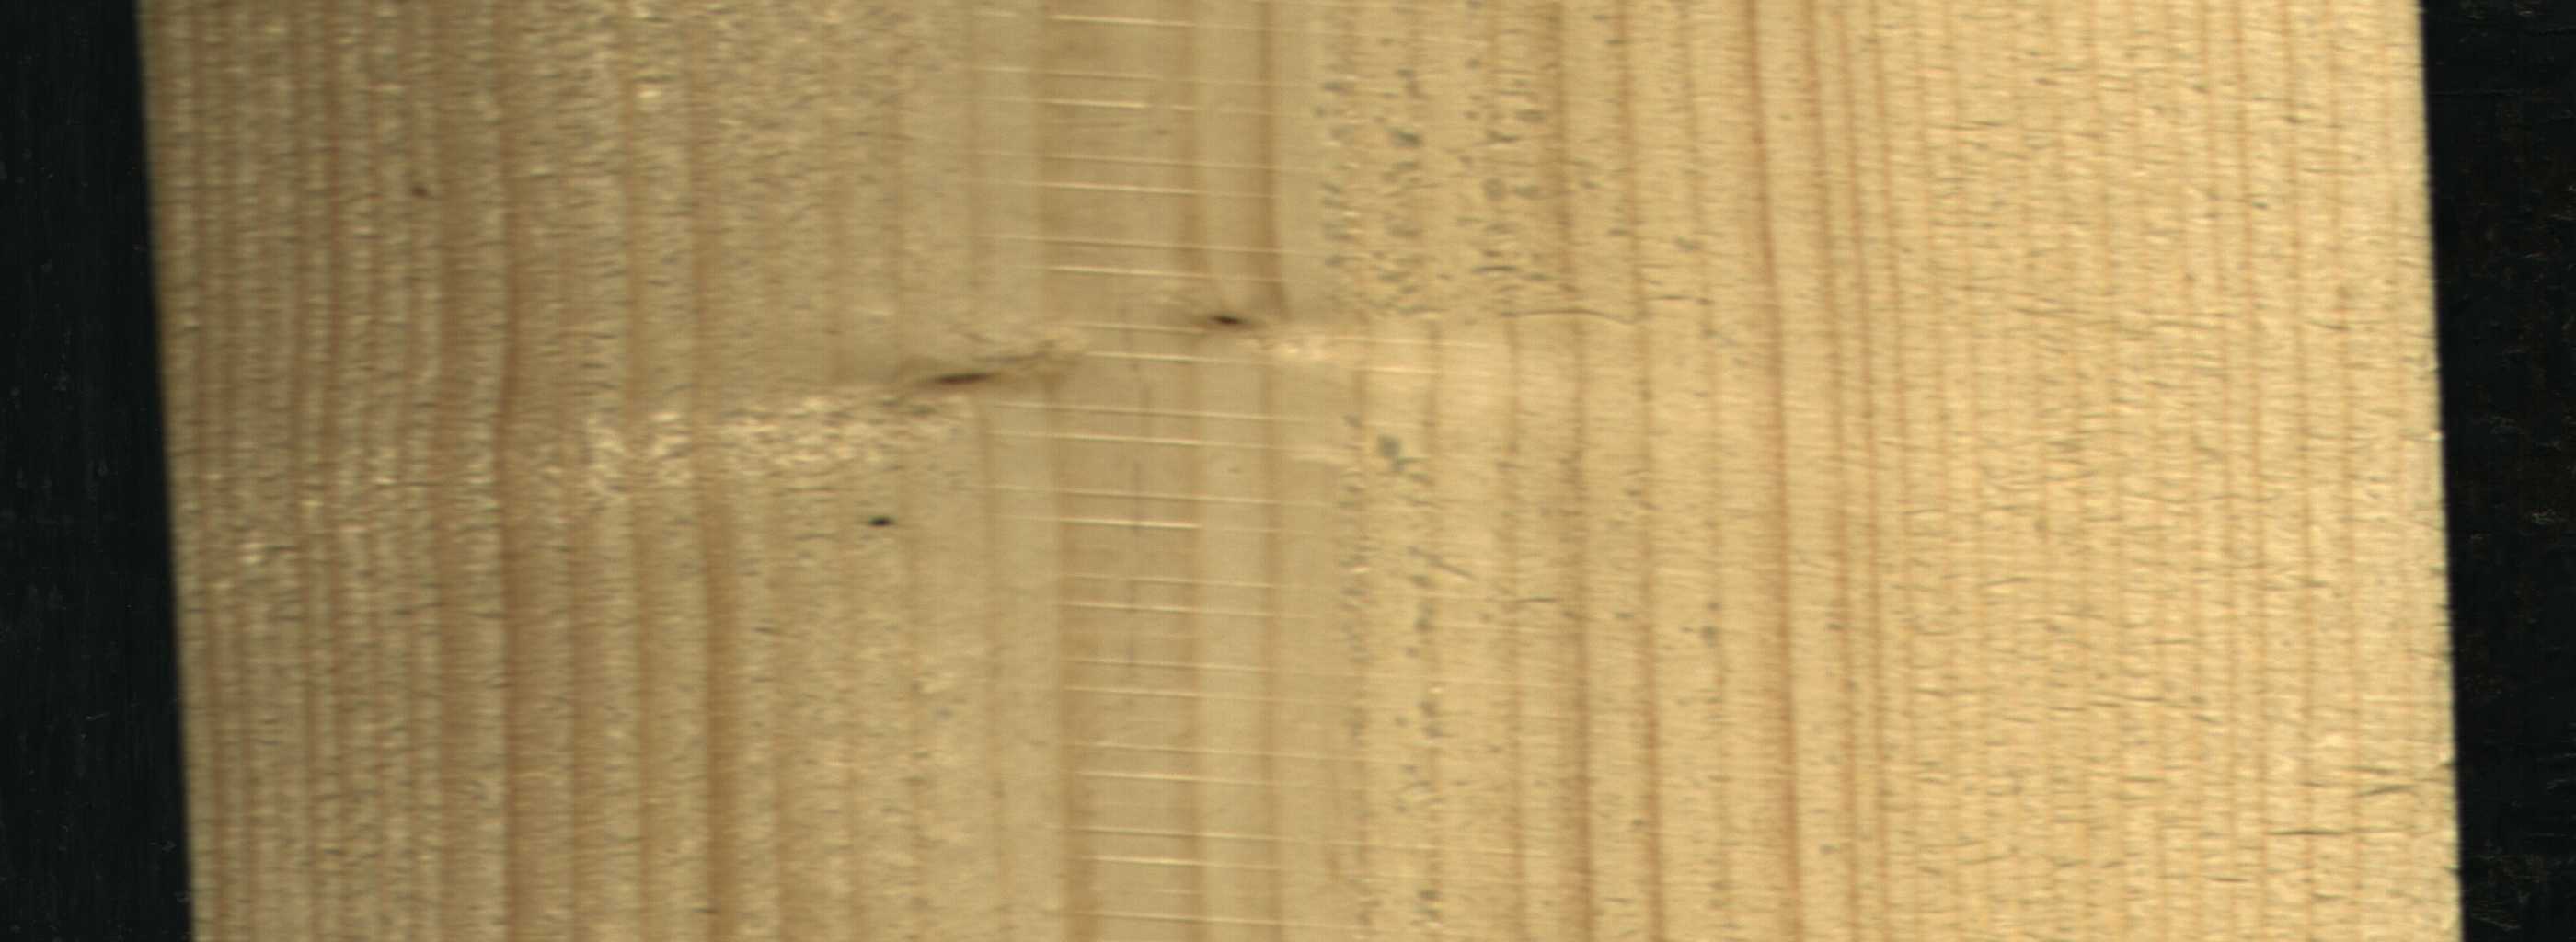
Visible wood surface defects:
Live_Knot
Live_Knot
Live_Knot